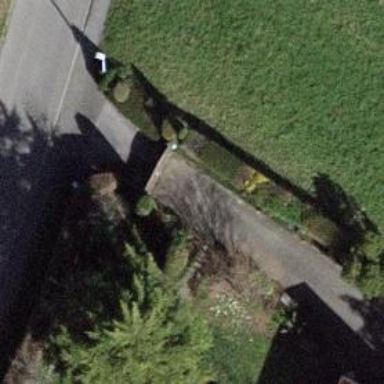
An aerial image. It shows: Gate.